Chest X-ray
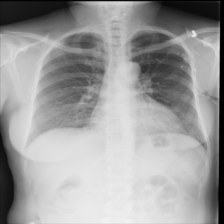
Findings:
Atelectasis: negative
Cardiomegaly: negative
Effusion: negative
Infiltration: negative
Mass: positive
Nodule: negative
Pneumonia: negative
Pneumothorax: negative
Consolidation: negative
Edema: negative
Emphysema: negative
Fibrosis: negative
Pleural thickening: negative
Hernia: negative